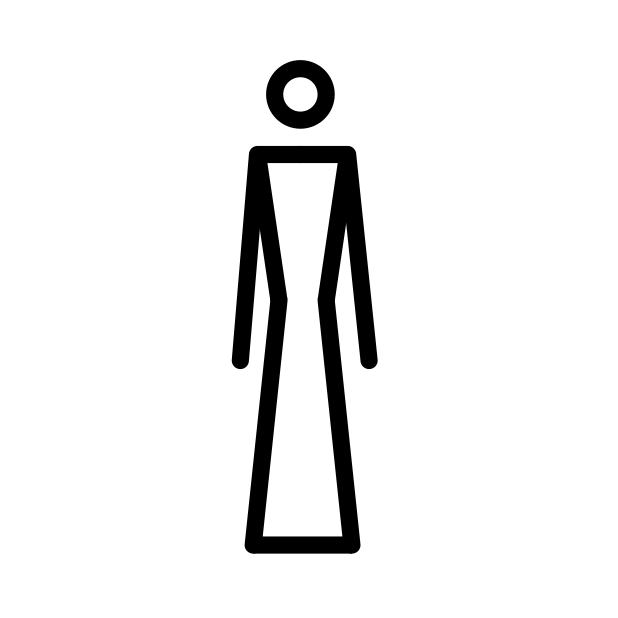
stick figure with dress